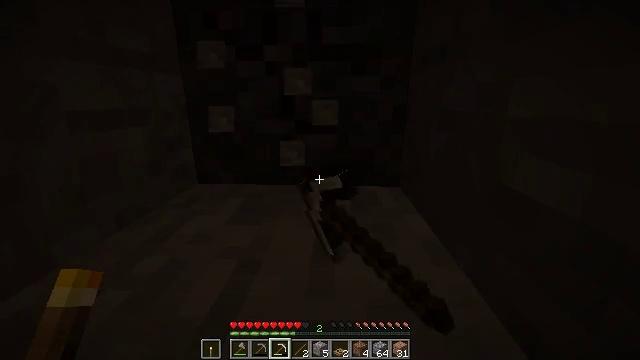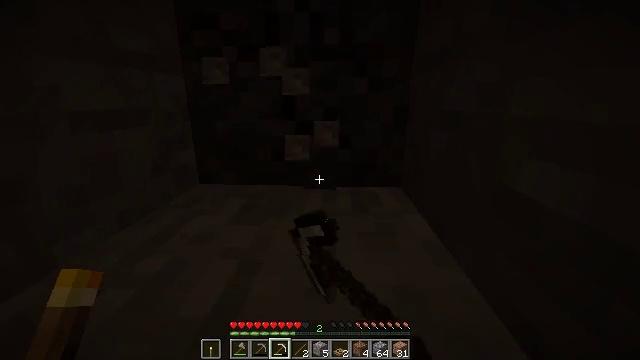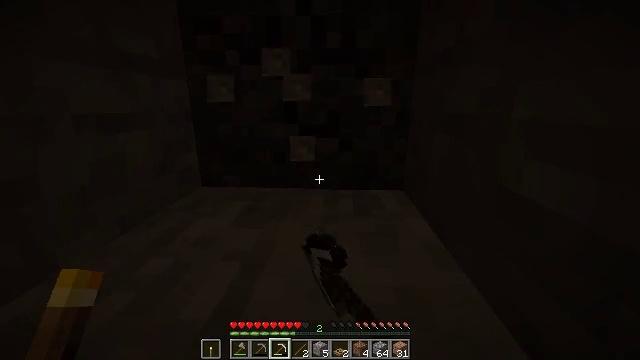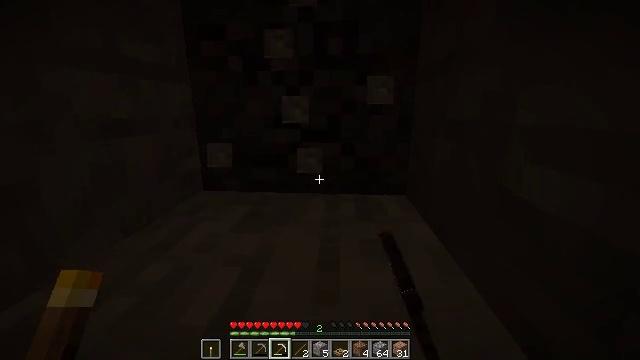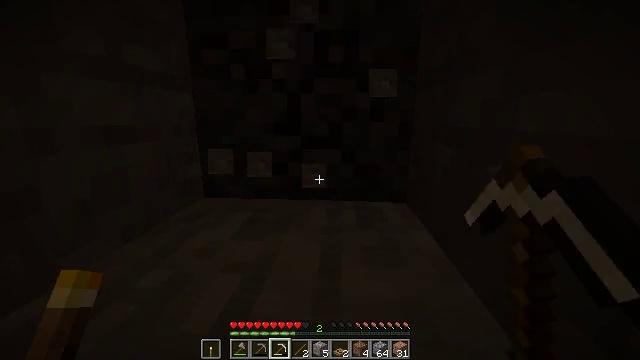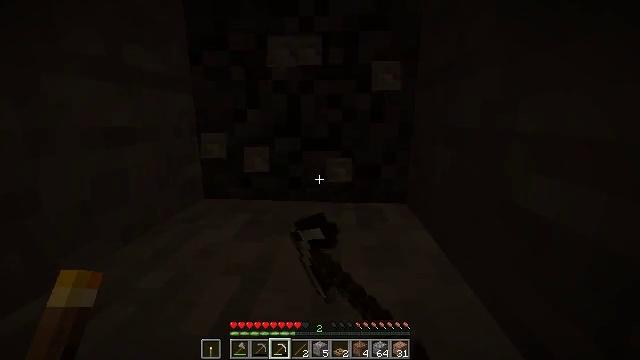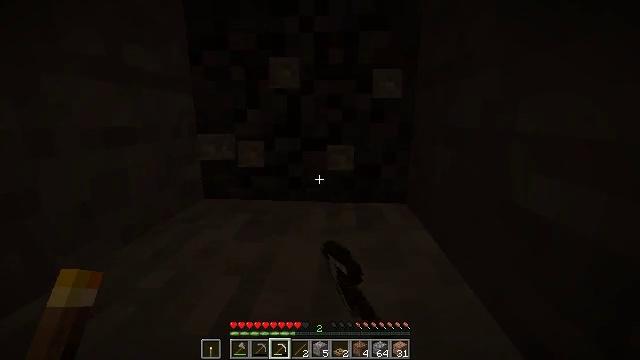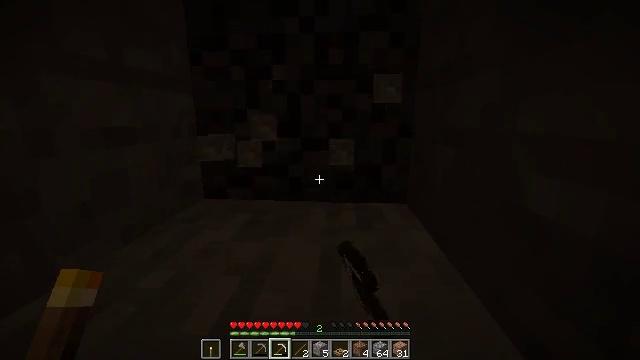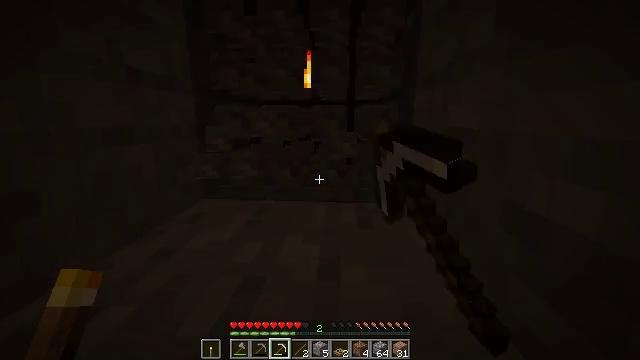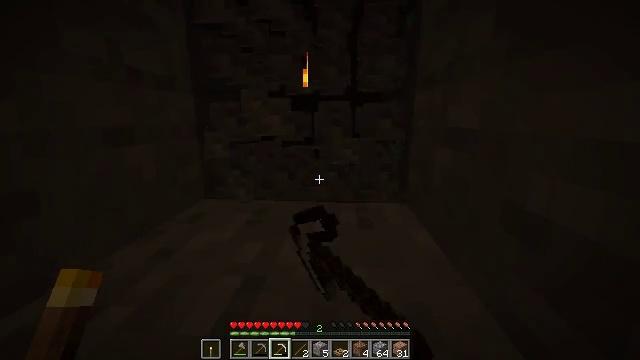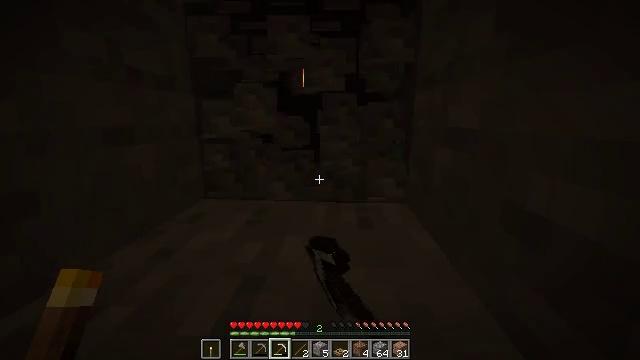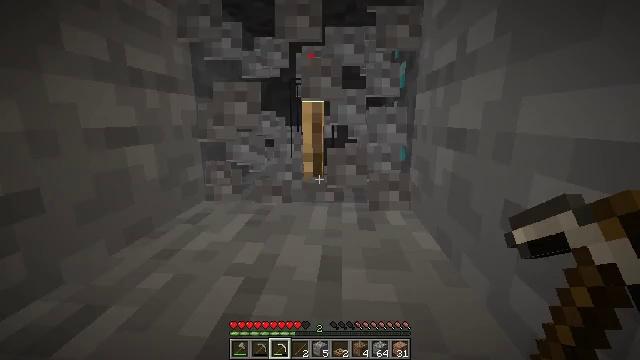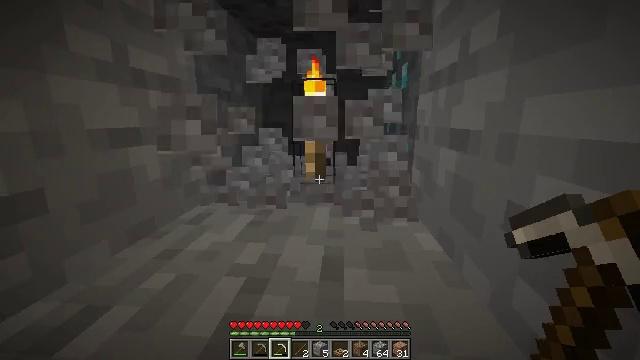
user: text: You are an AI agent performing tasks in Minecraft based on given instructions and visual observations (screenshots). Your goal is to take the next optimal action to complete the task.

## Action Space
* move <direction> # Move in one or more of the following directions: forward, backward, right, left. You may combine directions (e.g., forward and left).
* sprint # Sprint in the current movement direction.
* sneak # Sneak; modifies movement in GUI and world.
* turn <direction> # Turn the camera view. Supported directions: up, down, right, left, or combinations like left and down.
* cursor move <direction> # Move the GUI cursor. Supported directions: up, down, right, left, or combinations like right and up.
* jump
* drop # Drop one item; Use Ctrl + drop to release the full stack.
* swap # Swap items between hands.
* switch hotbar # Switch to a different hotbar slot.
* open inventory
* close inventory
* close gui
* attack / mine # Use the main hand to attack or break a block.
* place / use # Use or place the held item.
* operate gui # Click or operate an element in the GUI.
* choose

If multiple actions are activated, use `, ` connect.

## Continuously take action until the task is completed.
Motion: motion action
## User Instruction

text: Collect gravel for your inventory.
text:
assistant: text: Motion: attack / mine
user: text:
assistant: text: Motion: attack / mine
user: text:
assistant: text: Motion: turn up, attack / mine
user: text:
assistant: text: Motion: turn up, attack / mine
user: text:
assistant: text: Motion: attack / mine
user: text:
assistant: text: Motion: attack / mine
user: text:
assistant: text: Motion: attack / mine
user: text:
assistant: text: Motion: attack / mine
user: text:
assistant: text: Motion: attack / mine
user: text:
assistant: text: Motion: no_op
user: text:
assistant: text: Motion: use / place
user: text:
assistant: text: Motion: use / place
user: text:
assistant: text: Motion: use / place